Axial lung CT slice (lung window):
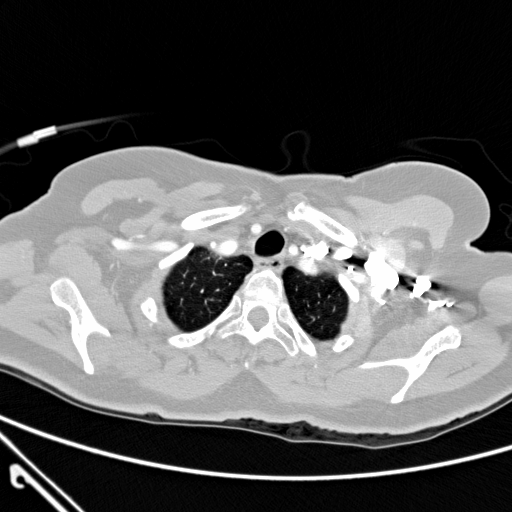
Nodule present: no